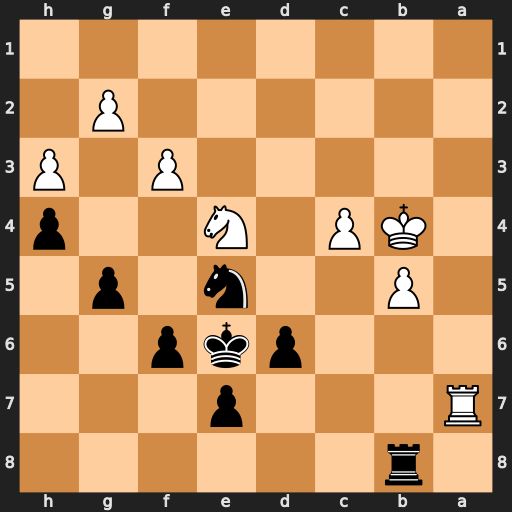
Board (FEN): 1r6/R3p3/3pkp2/1P2n1p1/1KP1N2p/5P1P/6P1/8
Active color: b
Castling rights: -
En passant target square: -
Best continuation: Nc6+ Kc3 Nxa7